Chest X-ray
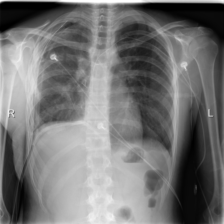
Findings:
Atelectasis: negative
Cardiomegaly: negative
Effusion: negative
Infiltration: negative
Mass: negative
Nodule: negative
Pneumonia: negative
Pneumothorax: negative
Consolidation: negative
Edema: negative
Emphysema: negative
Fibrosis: negative
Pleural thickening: negative
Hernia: negative